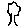
Label: tree